Aerial crown-view tile of a tropical tree (Barro Colorado Island, Panama), acquired 20250124:
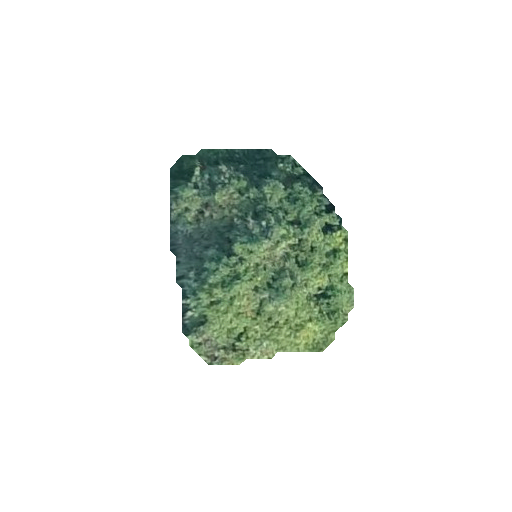
Species: Alseis blackiana
GBIF accepted scientific name: Alseis blackiana
Crown area: 48.016 m²